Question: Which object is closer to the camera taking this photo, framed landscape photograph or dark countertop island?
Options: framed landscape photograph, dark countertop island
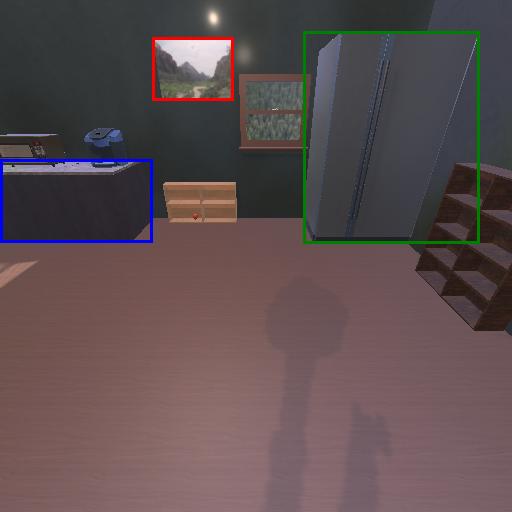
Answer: framed landscape photograph